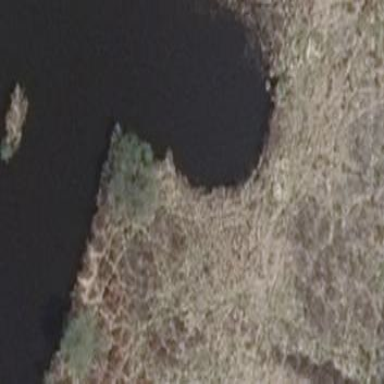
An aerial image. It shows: Serene pond surrounded by nature.